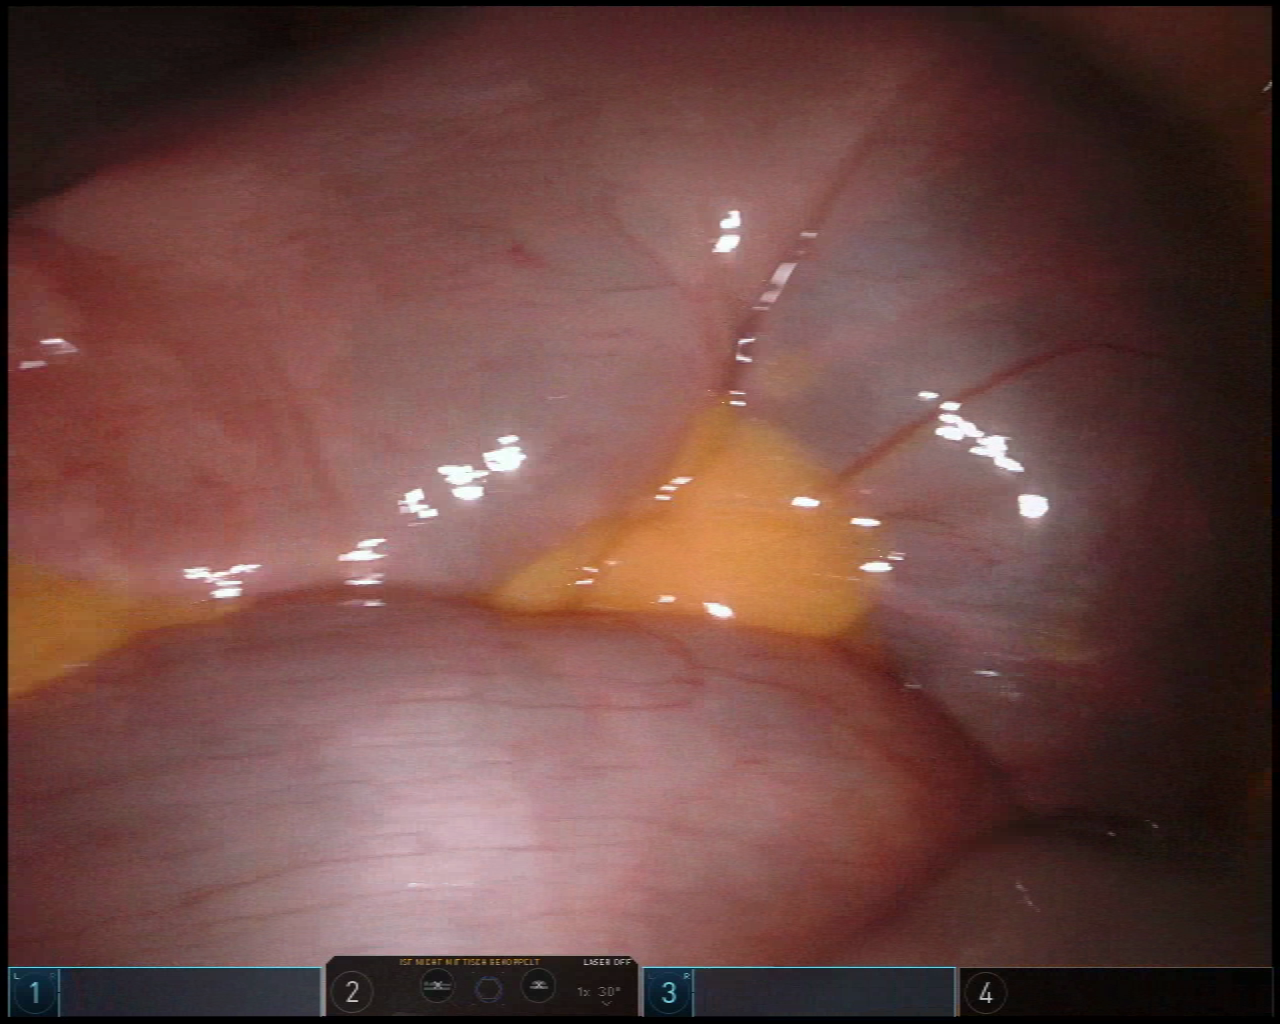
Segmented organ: small_intestine
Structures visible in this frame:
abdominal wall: no
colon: no
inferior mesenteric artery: no
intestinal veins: no
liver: no
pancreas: no
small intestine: yes
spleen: no
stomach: no
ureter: no
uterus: no
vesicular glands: no